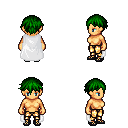
a pixel art fantasy rpg character, female body template, human, tanned skin, white cape, gold greaves, green short bangs hairstyle, ghillies, four views (front, back, left, right), 2x2 character sprite sheet, small pixel art, hard edges, no anti-aliasing